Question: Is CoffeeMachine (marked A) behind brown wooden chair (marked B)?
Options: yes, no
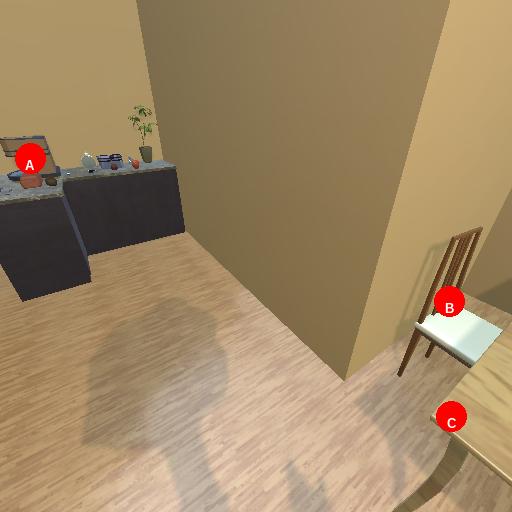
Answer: yes